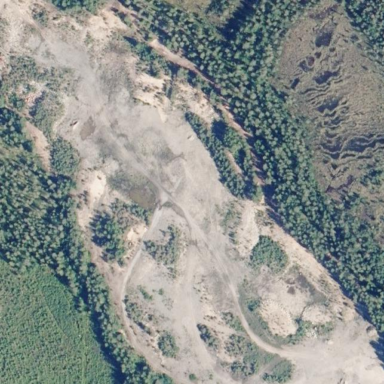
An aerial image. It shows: Quarry area rich in gravel resources.